Field crop: maize
Growth stage: 1
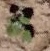
Species: chenopodium